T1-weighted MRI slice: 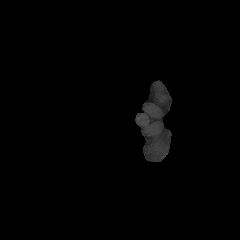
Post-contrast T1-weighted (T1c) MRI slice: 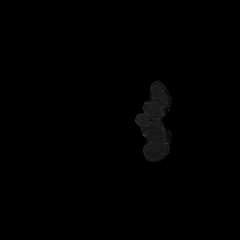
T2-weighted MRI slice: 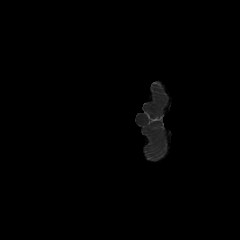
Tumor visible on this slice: no